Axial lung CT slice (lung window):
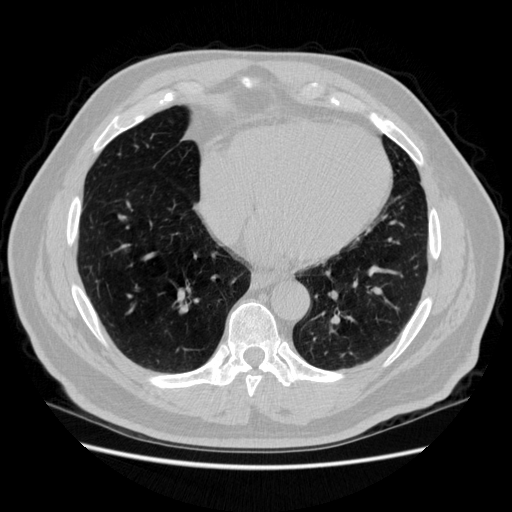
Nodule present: no